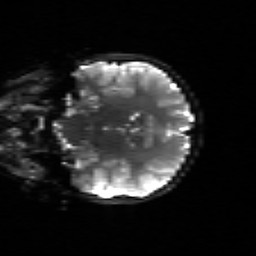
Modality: sbref
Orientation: coronal
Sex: male
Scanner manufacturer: siemens
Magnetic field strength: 3 T
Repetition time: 5 s
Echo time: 0.071 s